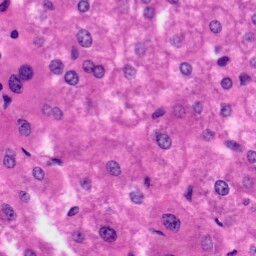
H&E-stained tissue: Liver